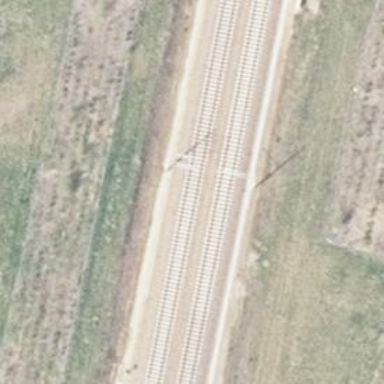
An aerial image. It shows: Milestone along the railway track with catenary mast.